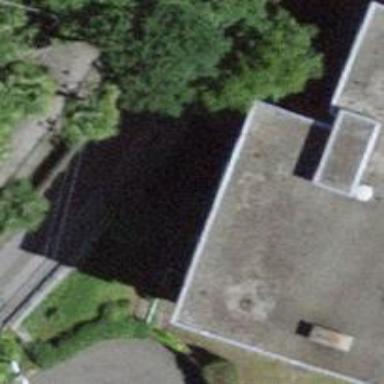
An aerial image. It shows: Library.